Question: I have this situation:

As you can see, I have a 'td' with the size 28x49px.
To fix this, I tried to set the 'width' to '300px' on the element using the developer tools but the browser (Chrome 31) is stubbornly ignoring me.
How is that possible? What could override a width that I set via 'style="width:300px"'?
The parent elements (table, tbody and tr) have each a width of 598px.
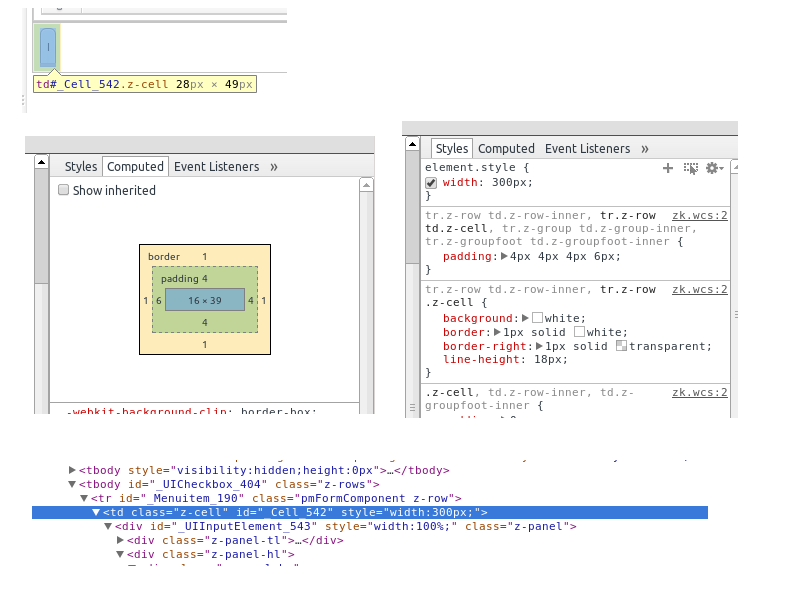
Answer: There are two 'tbody' element inside of this table. When opening the first one (which has 'visibility:hidden;height:0px'), I saw this:
'''
<tr><td width="28px"></td><td width="570px"></td></tr>
'''
This means that the browser first sees a two-column table body, remembers the sizes and then uses those to layout the second 'tbody', ignoring the width's specified there.
The solution is to get the sizes right in the first 'tbody'.